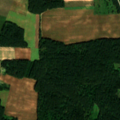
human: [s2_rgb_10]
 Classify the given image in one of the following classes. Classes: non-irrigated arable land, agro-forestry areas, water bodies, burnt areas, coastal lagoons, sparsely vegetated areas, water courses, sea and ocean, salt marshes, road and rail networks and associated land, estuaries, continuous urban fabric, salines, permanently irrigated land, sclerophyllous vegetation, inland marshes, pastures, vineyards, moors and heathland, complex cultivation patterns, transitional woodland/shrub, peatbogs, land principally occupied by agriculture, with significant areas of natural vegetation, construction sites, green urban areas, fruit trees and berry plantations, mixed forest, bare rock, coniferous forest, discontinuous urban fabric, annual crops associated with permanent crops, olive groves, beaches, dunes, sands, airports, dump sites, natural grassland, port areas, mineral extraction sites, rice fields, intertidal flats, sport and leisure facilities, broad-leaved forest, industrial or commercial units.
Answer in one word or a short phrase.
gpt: non-irrigated arable land, coniferous forest, mixed forest